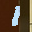
Label: 1